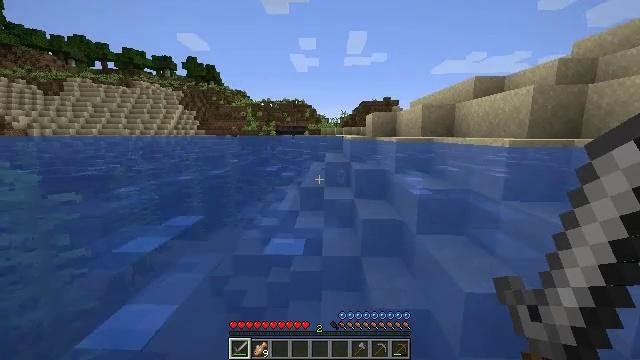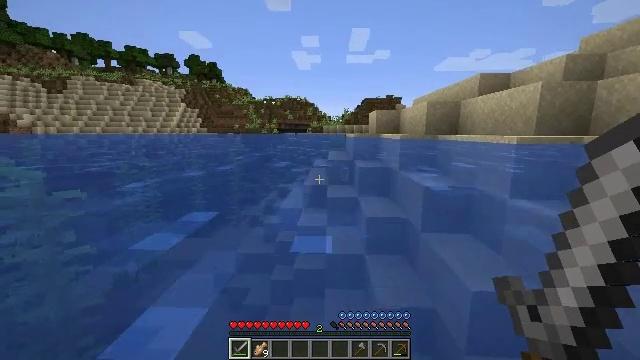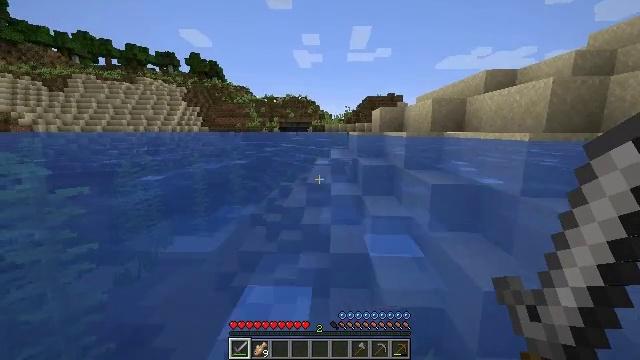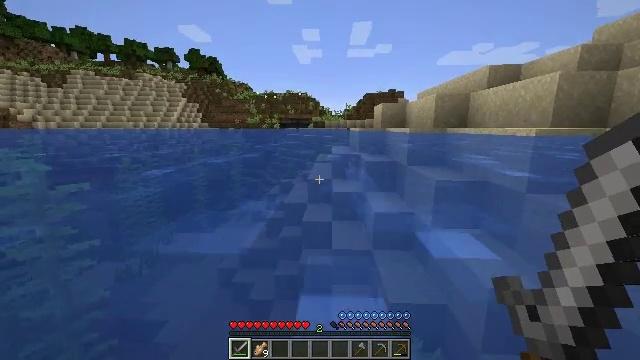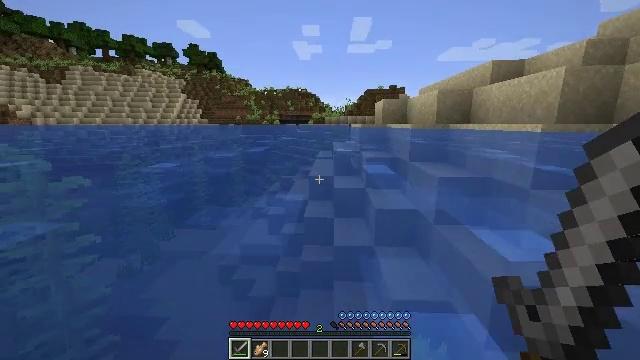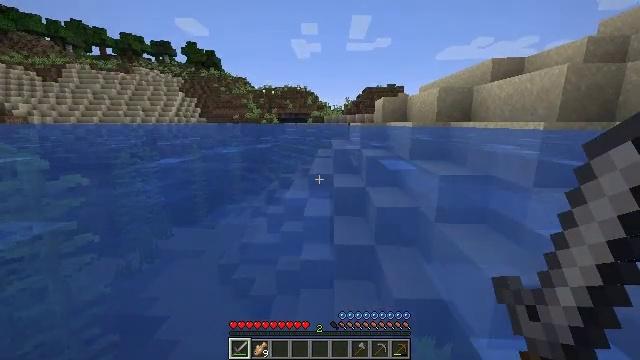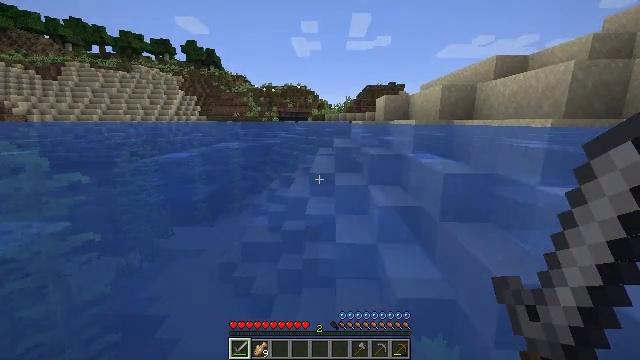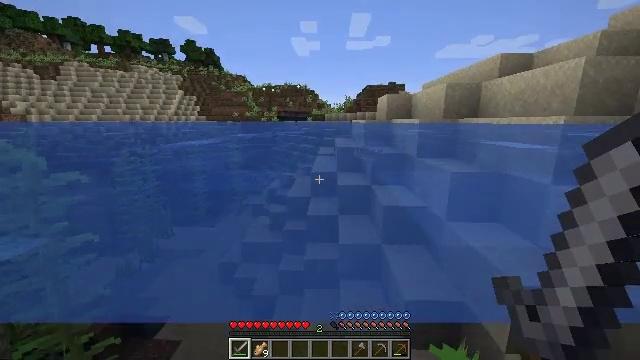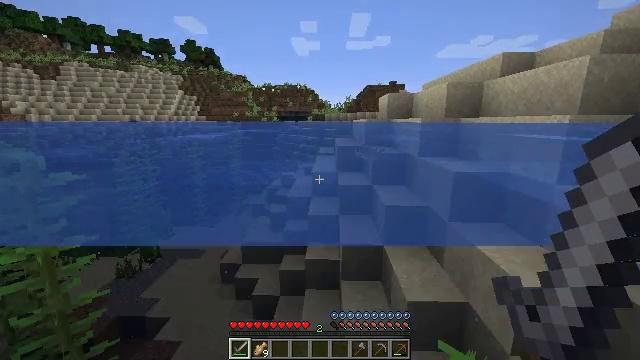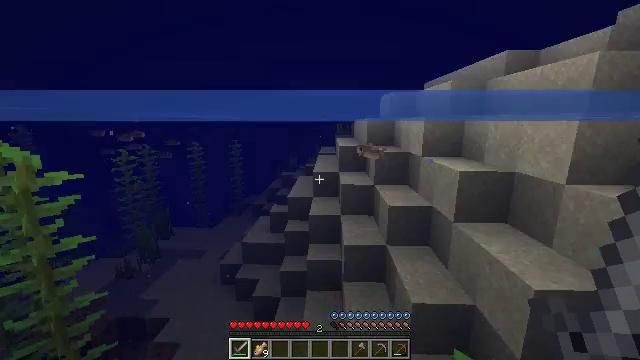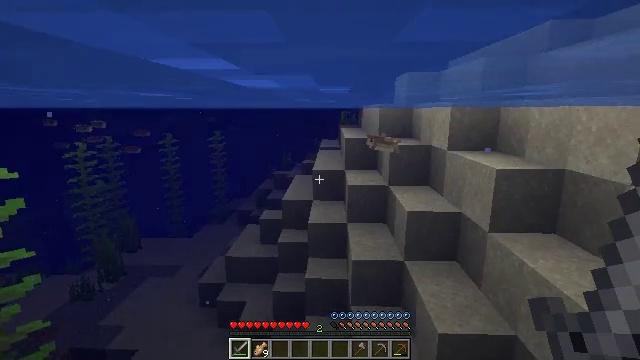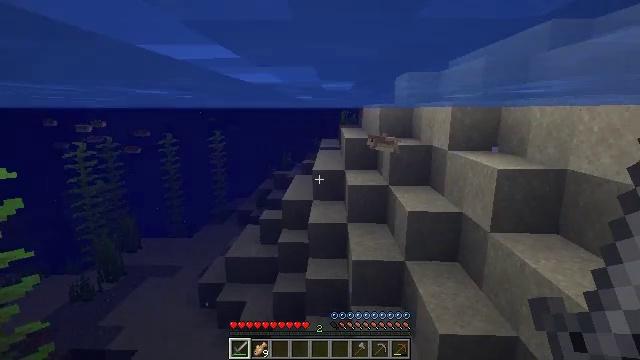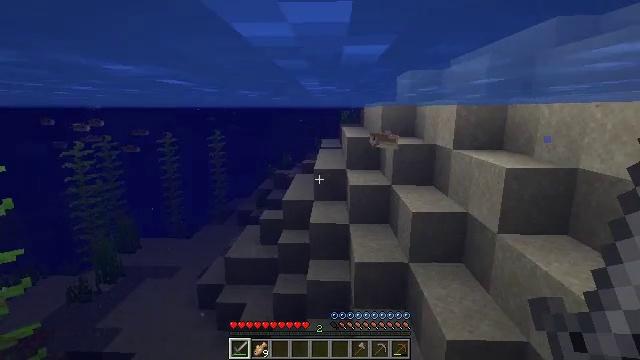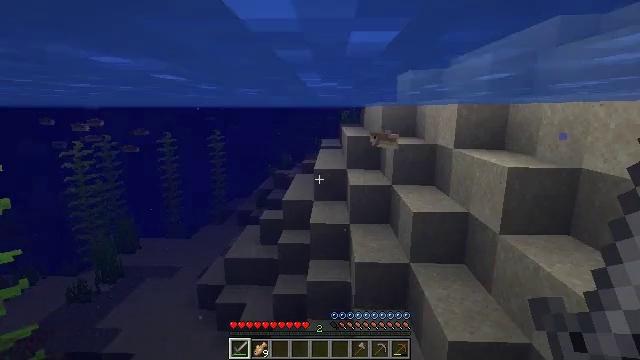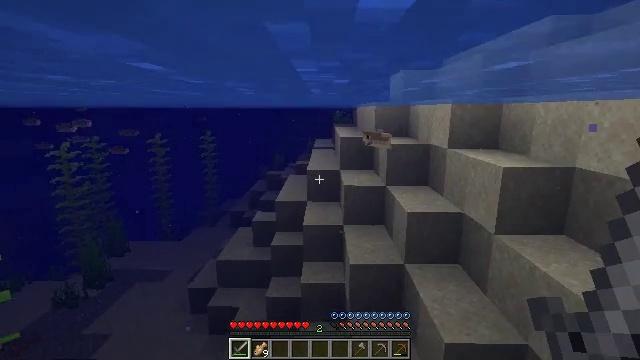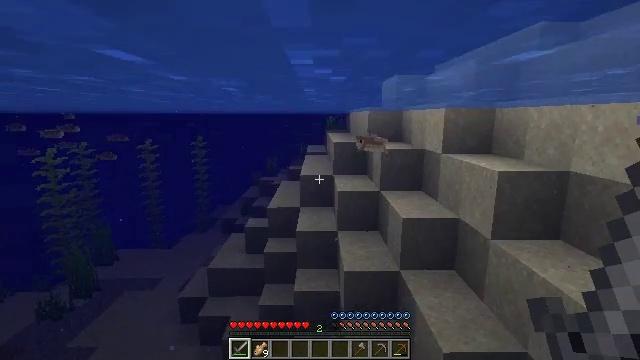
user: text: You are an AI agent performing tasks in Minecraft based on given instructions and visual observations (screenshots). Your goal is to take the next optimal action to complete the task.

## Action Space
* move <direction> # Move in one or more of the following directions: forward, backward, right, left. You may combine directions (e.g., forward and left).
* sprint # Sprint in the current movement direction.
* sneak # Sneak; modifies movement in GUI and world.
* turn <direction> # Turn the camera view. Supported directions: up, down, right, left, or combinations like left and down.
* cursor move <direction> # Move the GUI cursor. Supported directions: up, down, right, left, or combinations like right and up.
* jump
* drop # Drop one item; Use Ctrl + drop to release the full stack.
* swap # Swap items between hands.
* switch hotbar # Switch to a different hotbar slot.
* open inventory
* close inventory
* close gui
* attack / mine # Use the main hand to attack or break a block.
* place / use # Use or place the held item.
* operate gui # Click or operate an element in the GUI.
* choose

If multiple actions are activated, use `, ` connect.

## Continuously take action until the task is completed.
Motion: motion action
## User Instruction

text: Hunt fish.
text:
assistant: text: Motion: move forward and move left
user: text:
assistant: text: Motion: move forward and move left
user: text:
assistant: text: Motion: move forward and move left
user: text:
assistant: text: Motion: move forward and move left
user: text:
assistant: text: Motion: move forward and move left
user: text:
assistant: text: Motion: move forward and move left
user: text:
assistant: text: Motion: move forward
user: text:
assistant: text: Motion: move forward
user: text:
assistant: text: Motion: move forward
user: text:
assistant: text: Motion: move forward
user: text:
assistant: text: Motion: move forward
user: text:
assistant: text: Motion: move forward
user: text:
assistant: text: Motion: move forward
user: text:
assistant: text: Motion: move forward, turn right
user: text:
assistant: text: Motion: move forward, sprint, turn right and up
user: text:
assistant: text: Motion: move forward, sprint, turn right and up
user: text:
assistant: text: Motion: move forward, sprint, turn right and up
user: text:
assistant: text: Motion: move forward, sprint, turn up
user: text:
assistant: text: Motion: move forward, sprint
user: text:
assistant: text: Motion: move forward, sprint
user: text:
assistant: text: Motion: move forward
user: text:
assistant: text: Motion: move forward
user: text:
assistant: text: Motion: move forward
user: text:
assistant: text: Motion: move forward, turn up
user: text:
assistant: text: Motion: move forward, turn up
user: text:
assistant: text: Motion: move forward, turn up
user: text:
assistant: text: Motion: move forward, turn up
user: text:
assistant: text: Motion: move forward, turn up
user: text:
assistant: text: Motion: move forward, turn up
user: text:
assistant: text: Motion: move forward, turn up